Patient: sex M, age 73
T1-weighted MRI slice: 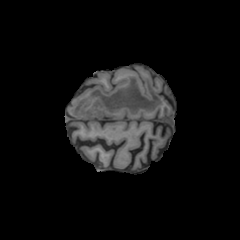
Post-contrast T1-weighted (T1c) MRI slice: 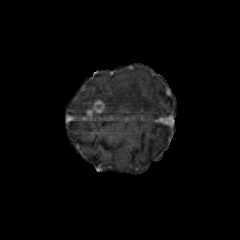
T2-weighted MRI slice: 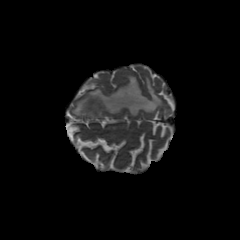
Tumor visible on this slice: yes
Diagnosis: Glioblastoma, IDH-wildtype
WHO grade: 4